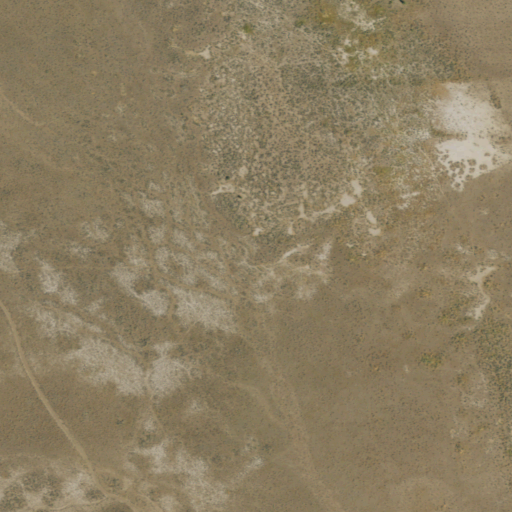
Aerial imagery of depression(s) in Nevada named Antelope Basin containing shrub and grassland